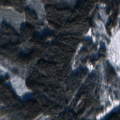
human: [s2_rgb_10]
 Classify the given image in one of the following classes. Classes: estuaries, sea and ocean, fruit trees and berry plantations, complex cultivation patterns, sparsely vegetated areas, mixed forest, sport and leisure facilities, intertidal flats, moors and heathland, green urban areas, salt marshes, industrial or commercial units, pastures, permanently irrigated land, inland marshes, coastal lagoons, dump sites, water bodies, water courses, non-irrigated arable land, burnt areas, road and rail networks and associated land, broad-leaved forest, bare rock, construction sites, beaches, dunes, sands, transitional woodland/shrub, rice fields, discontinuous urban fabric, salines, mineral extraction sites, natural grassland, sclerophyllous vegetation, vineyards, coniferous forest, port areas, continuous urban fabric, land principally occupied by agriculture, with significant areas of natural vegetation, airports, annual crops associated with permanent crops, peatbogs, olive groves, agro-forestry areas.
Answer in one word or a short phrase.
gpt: coniferous forest, mixed forest, peatbogs